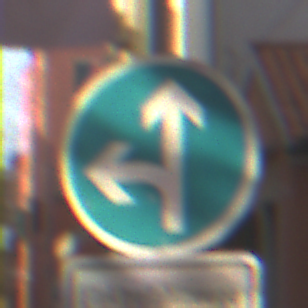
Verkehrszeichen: VorgeschriebeneFahrtrichtungGeradeausOderLinks
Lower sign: BesondereFahrzeugeUndTransportgueter10
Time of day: Midday
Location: Outdoor (Urban)
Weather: Clear
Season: NotSpecified
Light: Natural